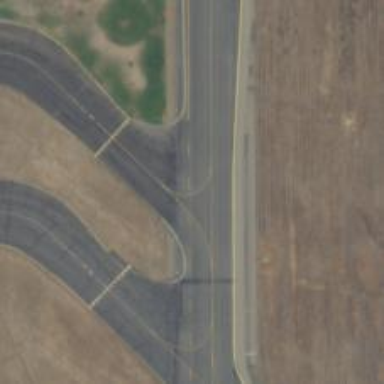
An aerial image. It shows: Image of taxiway at airport.